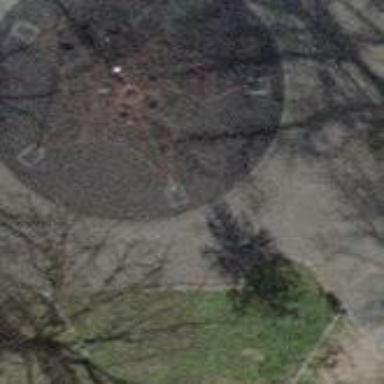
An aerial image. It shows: Playground featuring climbing frame.